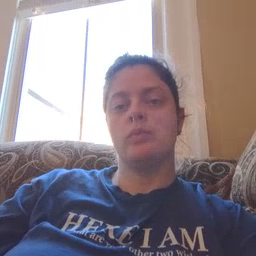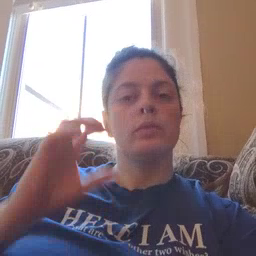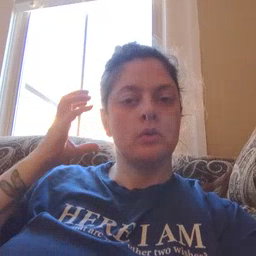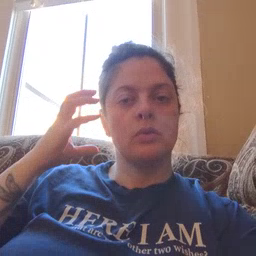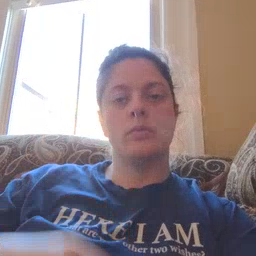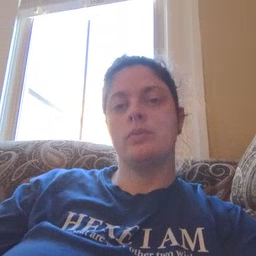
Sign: radio